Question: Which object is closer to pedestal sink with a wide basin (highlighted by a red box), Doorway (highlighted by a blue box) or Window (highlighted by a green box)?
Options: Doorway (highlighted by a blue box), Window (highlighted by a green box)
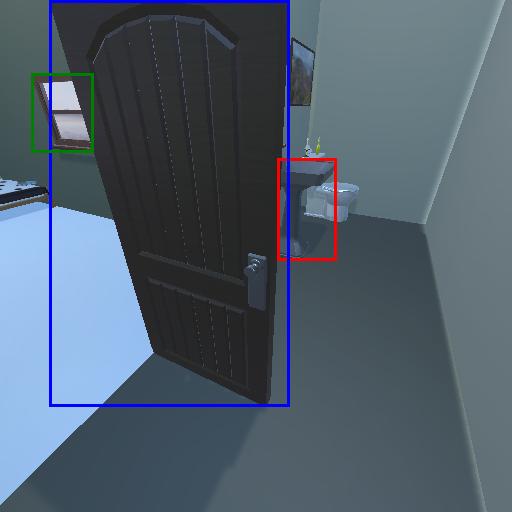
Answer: Doorway (highlighted by a blue box)